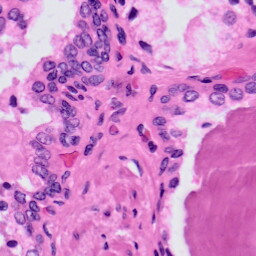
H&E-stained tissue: Prostate